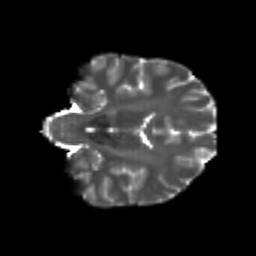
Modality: T2w
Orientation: coronal
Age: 22
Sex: male
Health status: healthy
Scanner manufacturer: philips
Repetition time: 7.391 s
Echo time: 0.08599 s